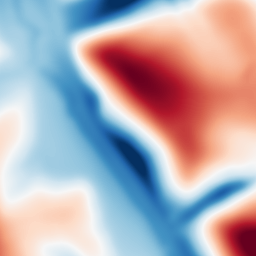
Category: multiscale
Decomposition family: dog
Decomposition parameters: sigma_low: 5
sigma_high: 50
Upsampling method: cubic_mitchell
Upsampling parameters: scale: 2
Upsampling scale: 2